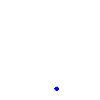
Particle: pion